Interaction volume radius: 10 \u00c5
Interaction volume height: 20 \u00c5
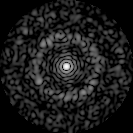
Disorder parameter: 0.8297